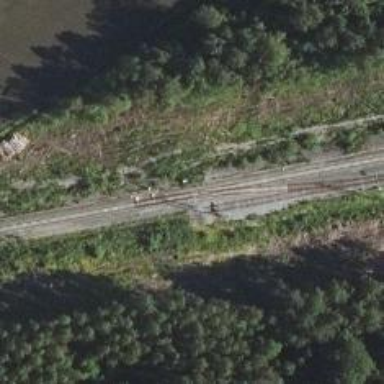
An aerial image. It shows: Railway with continuous electrified contact line.